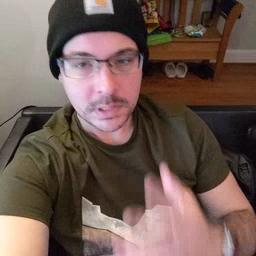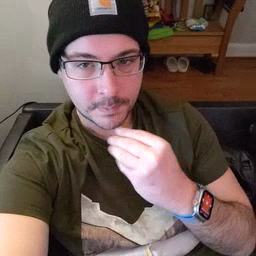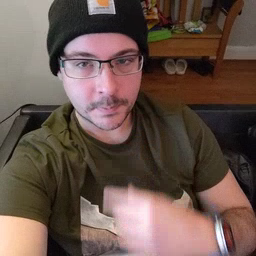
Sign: sleep